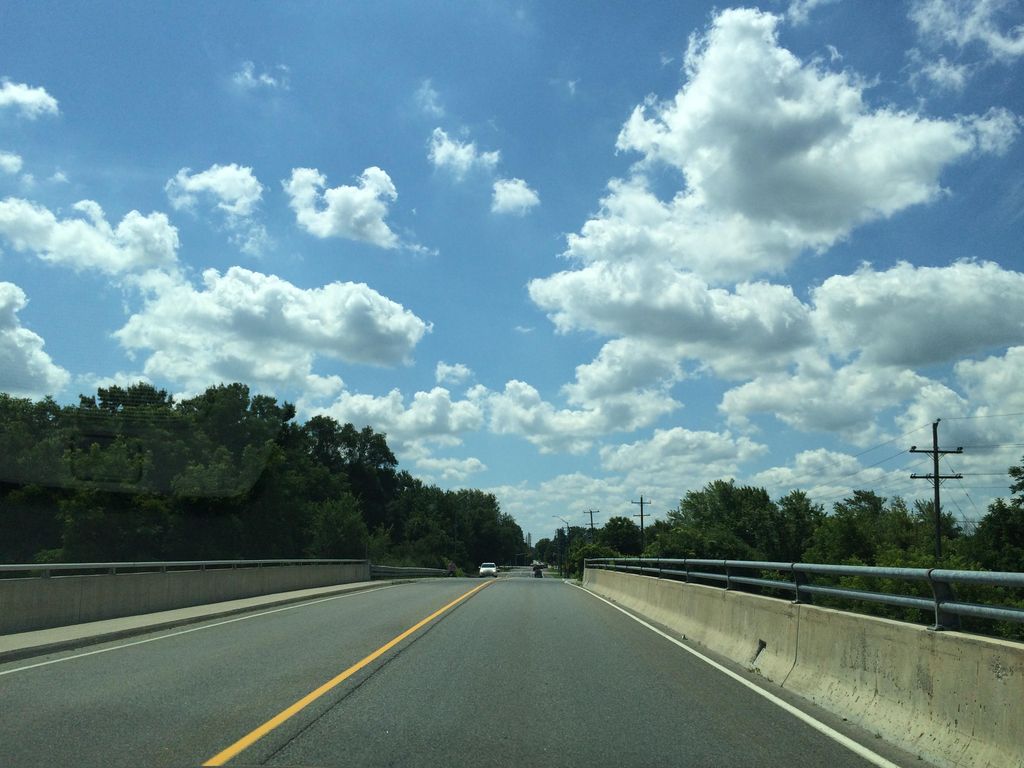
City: hamilton